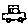
Label: car